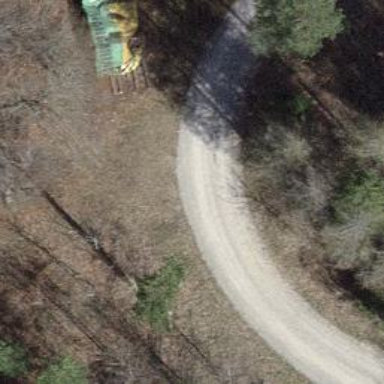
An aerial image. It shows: Track with grade 2 tracktype.